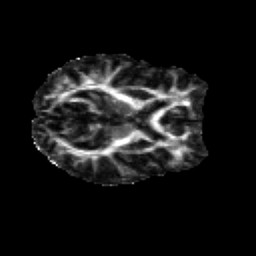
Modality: FA
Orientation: axial
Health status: healthy
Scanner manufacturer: siemens
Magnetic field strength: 3 T
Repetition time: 12 s
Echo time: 0.092 s